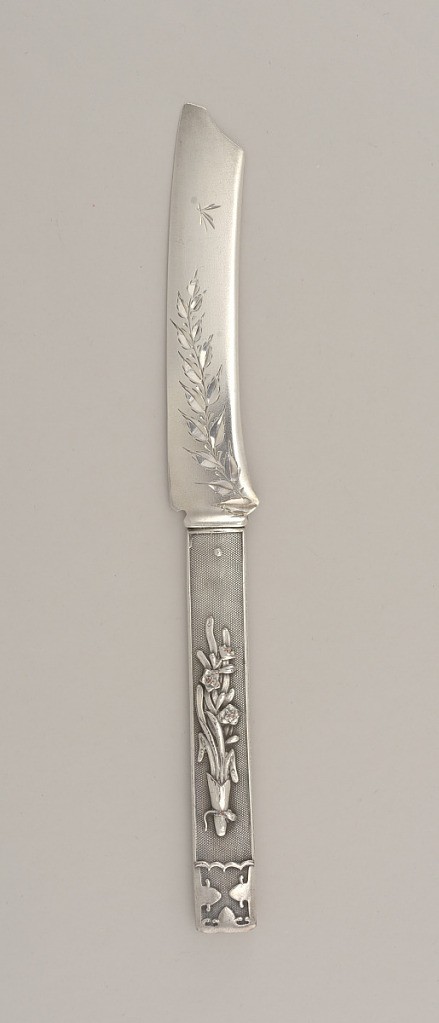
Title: Japonesque Style Pattern Number 5 Frunit Knife
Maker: Gorham Manufacturing Company, Providence, Rhode Island, USA, founded 1818
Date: ca. 1880
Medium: copper plated, silver
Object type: knife
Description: Knife in the form of a Japanese sword; rectangular handle with mottled stippled surface, both sides decorated with floral bouquet in vase, within thin border. Flat, curved blade with blunt tip, engraved with stylized foliate decoration. Some small areas of copper plate throughout surface of handle.